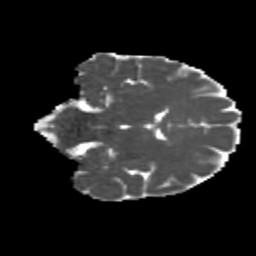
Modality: MD
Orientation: coronal
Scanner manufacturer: siemens
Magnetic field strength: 3 T
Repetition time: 4.16 s
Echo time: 0.0806 s